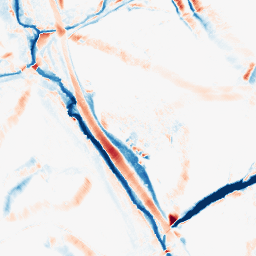
Category: morphological
Decomposition family: morphological_diamond
Decomposition parameters: operation: average
radius: 10
Upsampling method: bicubic
Upsampling parameters: scale: 4
Upsampling scale: 4